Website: lowes
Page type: billing-address
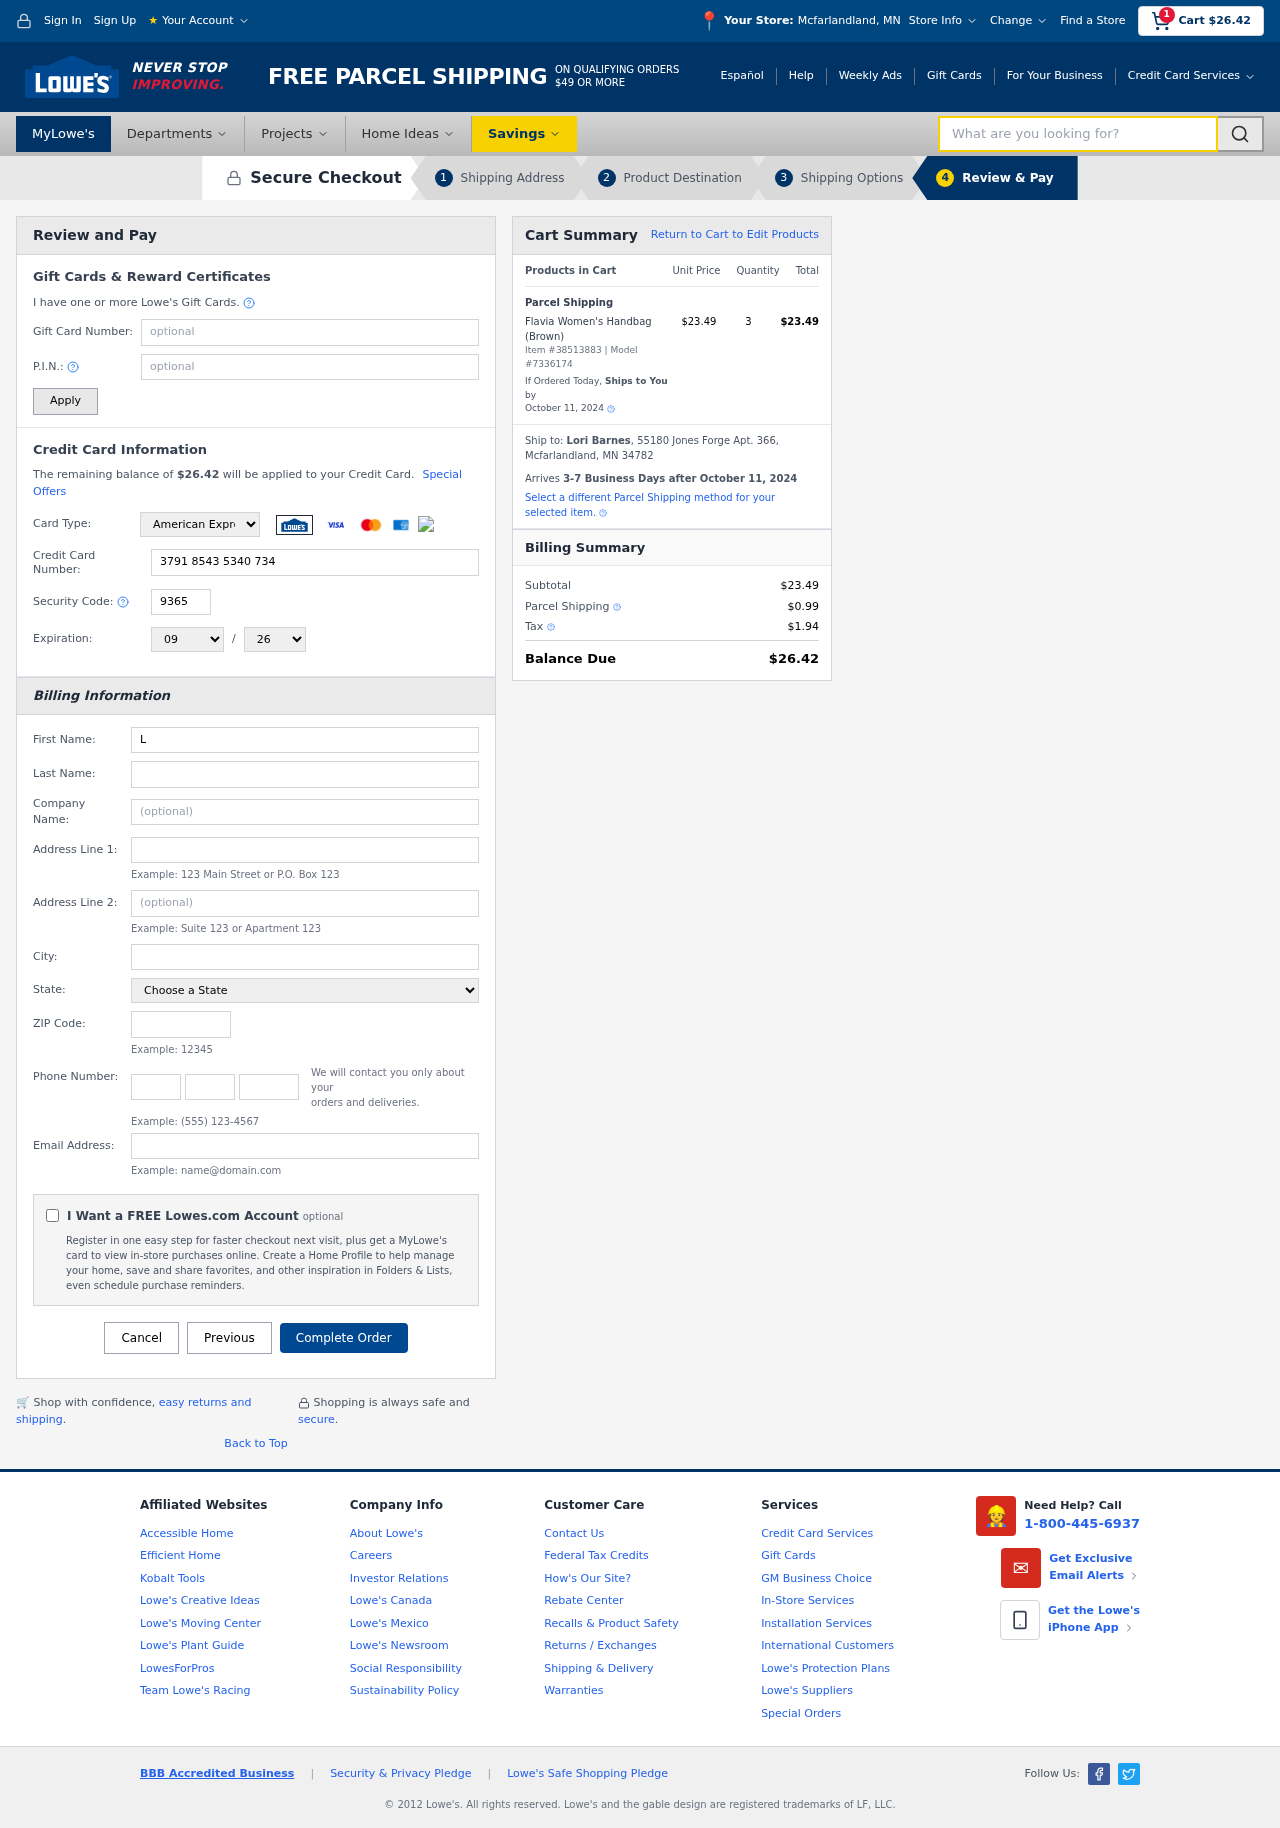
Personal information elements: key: PII_CARD_CVV
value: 9365
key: PII_CARD_EXPIRY_MONTH
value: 09
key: PII_CARD_EXPIRY_YEAR
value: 26
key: PII_CARD_NUMBER
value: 3791 8543 5340 734
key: PII_CARD_TYPE
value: American Express
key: PII_CITY
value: Mcfarlandland
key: PII_CITY_STATE
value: Mcfarlandland, MN
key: PII_COMPANY
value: Green, Martin and Gibson
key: PII_EMAIL
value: loribarnes@yahoo.com
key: PII_FIRSTNAME
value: Lori
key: PII_FULLNAME
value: Lori Barnes
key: PII_LASTNAME
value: Barnes
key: PII_PHONE_AREA
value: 380
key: PII_PHONE_PREFIX
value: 460
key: PII_PHONE_SUFFIX
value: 0813
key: PII_POSTCODE
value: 34782
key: PII_STATE
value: Minnesota
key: PII_STREET
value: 55180 Jones Forge Apt. 366
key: PII_STREET2
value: Apt. 834
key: PII_CITY_STATE_ZIP
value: Mcfarlandland, MN 34782
Product elements: key: PRODUCT1_NAME
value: Flavia Women's Handbag (Brown)
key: PRODUCT1_PRICE
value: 23.49
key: PRODUCT1_QUANTITY
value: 3
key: PRODUCT_ITEM_NUMBER
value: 38513883
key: PRODUCT_MODEL_NUMBER
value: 7336174
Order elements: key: ORDER_SUBTOTAL
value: $26.42
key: ORDER_TOTAL
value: $26.42
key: ORDER_SHIPPING_DATE
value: October 11, 2024
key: ORDER_SUBTOTAL
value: $23.49
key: ORDER_DELIVERY_DATE
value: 3-7 Business Days after October 11, 2024
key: ORDER_SHIPPING_DATE2
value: October 11, 2024
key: ORDER_SUBTOTAL2
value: $23.49
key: ORDER_SHIPPING_COST
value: $0.99
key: ORDER_TAX
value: $1.94
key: ORDER_TOTAL2
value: $26.42
Search elements: key: HEADER_SEARCH
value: What are you looking for?